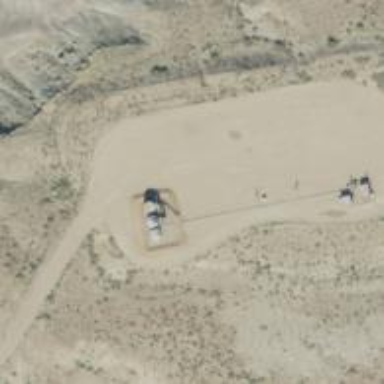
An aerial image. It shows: Petroleum well.